Aerial crown-view tile of a tropical tree (Barro Colorado Island, Panama), acquired 20250414:
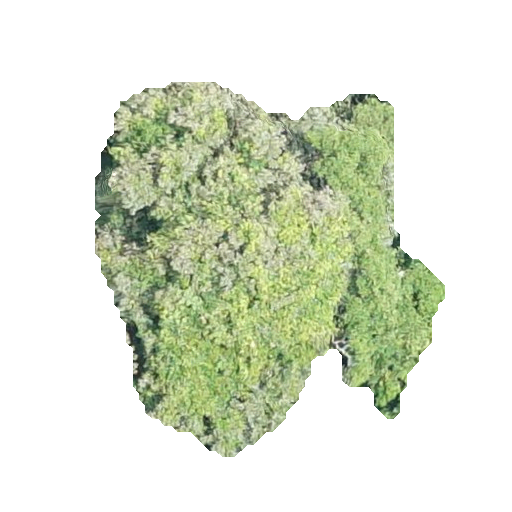
Species: Luehea seemannii
GBIF accepted scientific name: Luehea seemannii
Crown area: 136.759 m²